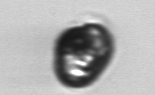
Label: Proterythropsis